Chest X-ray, PA view. Patient: 49 years old, sex M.
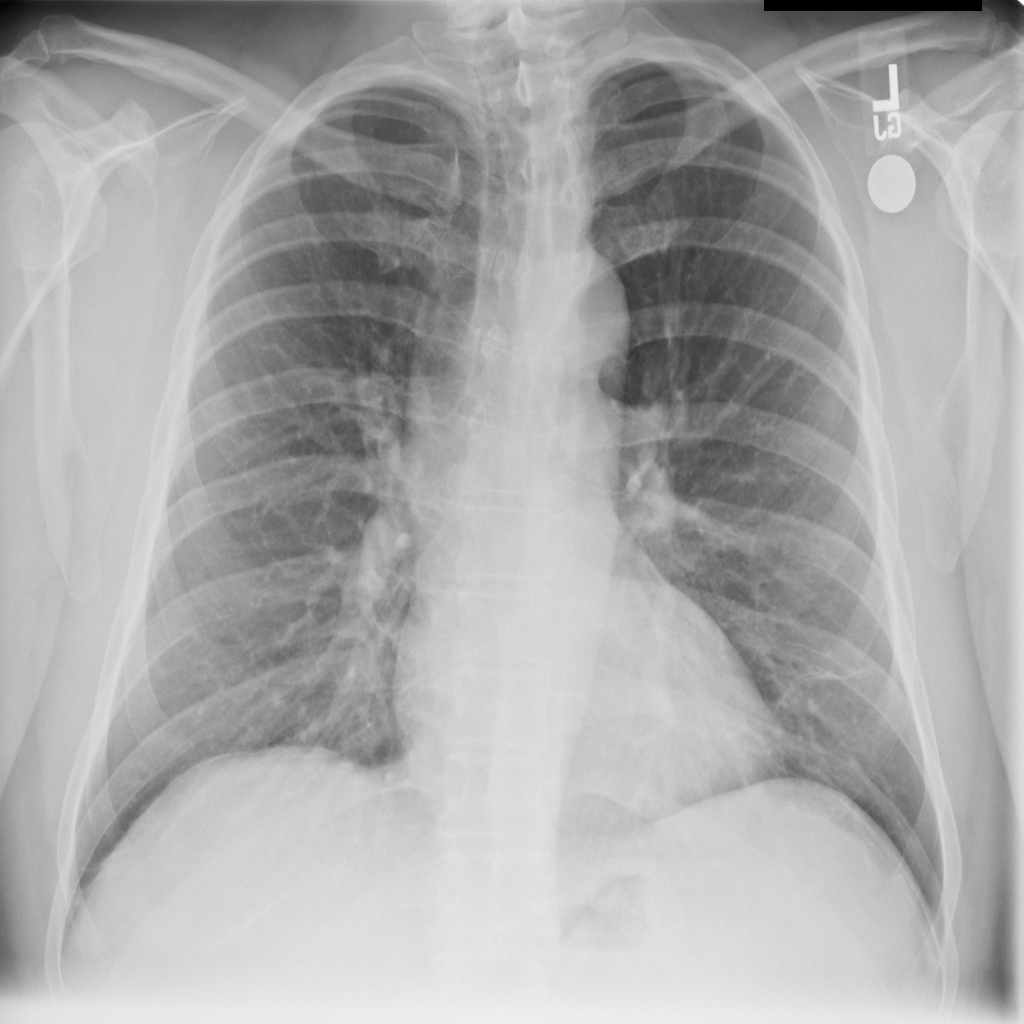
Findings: No Finding